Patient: sex M, age 45
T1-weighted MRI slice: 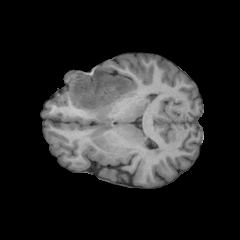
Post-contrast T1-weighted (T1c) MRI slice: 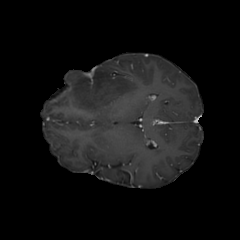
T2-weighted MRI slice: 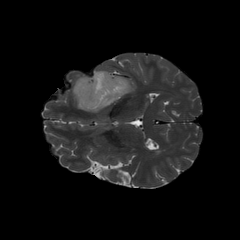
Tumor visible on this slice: yes
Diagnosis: Oligodendroglioma, IDH-mutant, 1p/19q-codeleted
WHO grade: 2